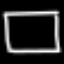
Label: square